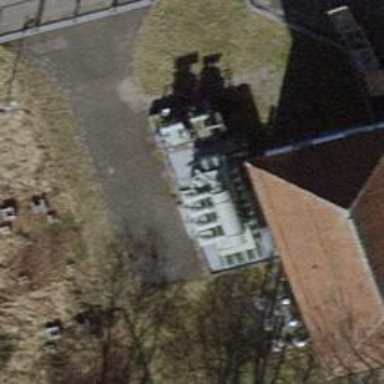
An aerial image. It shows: Outdoor transformer.